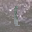
Label: 1